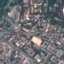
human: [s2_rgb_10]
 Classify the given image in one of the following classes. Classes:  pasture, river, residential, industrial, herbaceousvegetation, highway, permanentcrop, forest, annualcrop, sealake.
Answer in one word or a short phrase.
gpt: Residential